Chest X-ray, PA view. Patient: 27 years old, sex F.
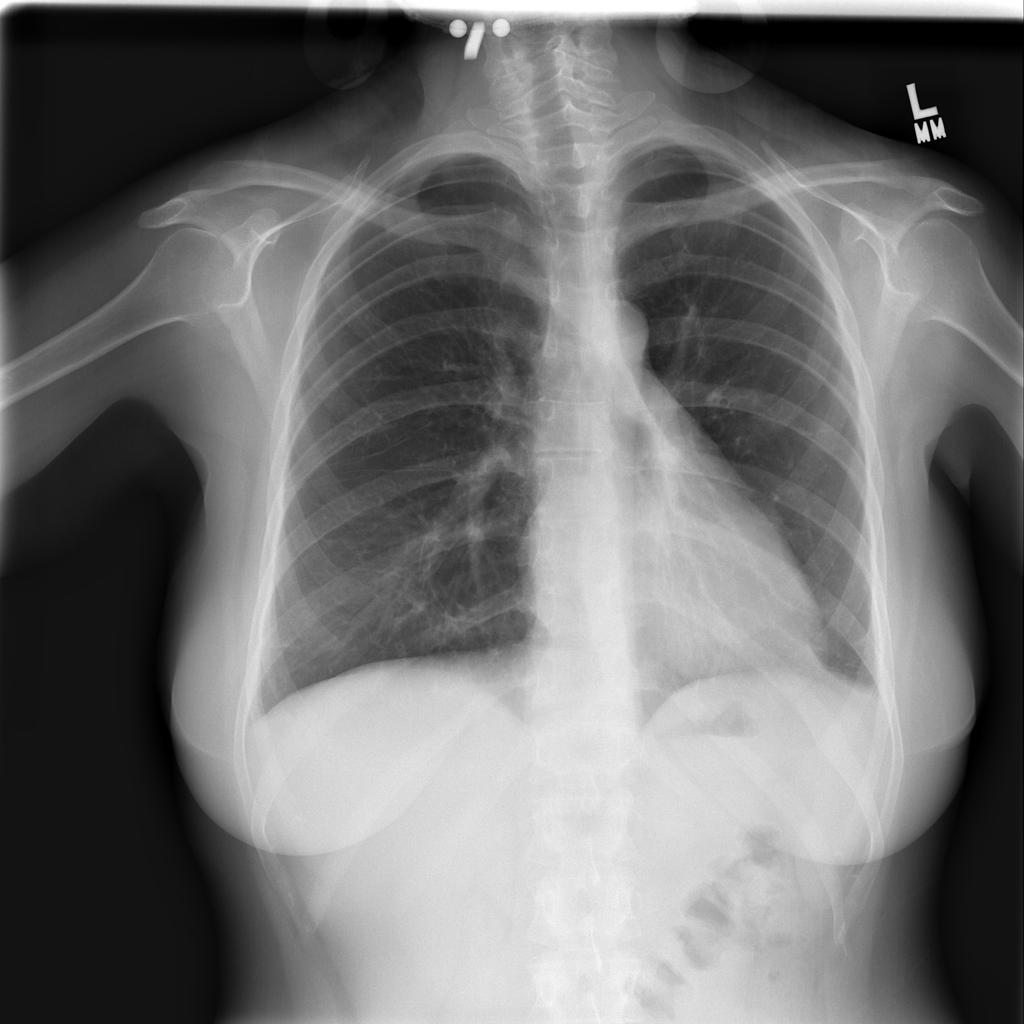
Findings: Atelectasis, Fibrosis